Question: I'm following this tutorial: <URL>
But in my device (Samsung Galaxy S i9000) the text overlaps with the expandable icon as shown in the picture.

How can I avoid that? thanks
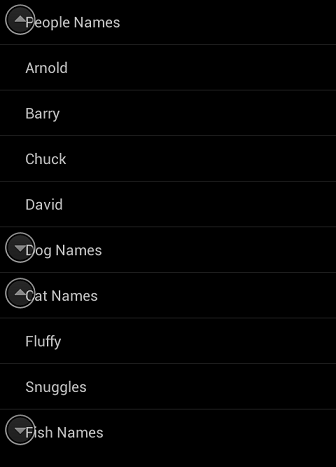
Answer: That example is kind of funky and I'm not sure why they're doing their layouts the way they are, but if you find this line:
'''
textView.setPadding(36, 0, 0, 0);
'''
Change that first value to something bigger. That'll change the left padding of the 'TextView' which will stop the overlap. Again, that's not the greatest example for best practices in laying out views.